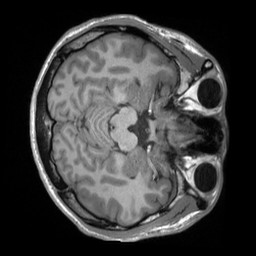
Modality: T1w
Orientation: axial
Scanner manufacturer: siemens
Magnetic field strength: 3 T
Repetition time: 2 s
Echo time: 0.0023 s